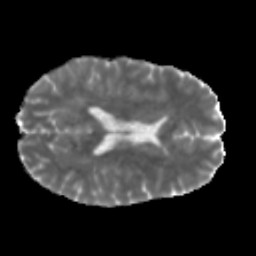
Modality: MD
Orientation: axial
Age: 46
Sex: male
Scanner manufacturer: siemens
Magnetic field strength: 3 T
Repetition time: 5 s
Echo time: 0.092 s